Interaction volume radius: 10 \u00c5
Interaction volume height: 15 \u00c5
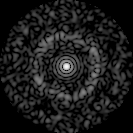
Disorder parameter: 0.8224